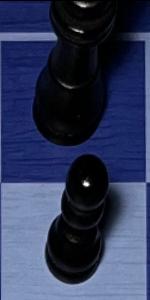
Label: Pawn_Black